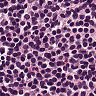
Metastatic tissue present: no